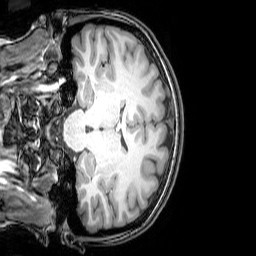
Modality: T1w
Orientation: coronal
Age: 23
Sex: female
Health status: healthy
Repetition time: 0.081 s
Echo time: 0.037 s